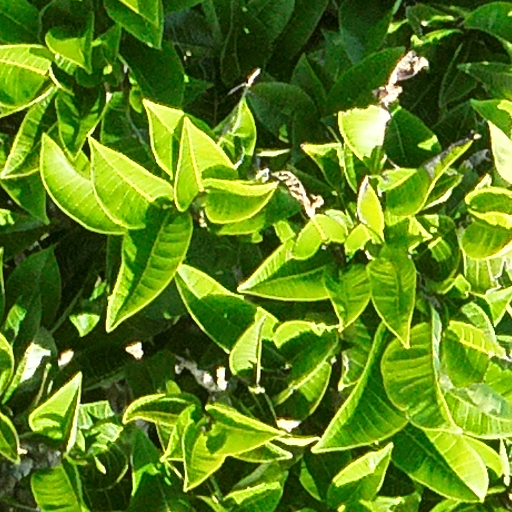
Species: Brosimum alicastrum
GBIF accepted scientific name: Brosimum alicastrum
Crown area (m\u00b2): 183.772